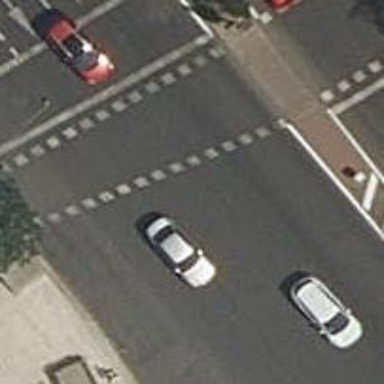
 there are traffic signals and zebra crossing."